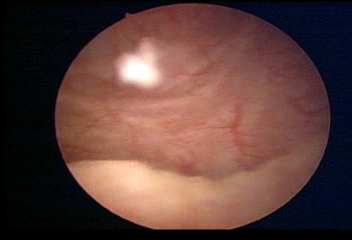
Modality: WLC
Class: Normal mucosa
Bladder cancer association: No